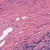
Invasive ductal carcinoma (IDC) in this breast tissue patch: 1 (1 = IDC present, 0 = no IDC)